Aerial crown-view tile of a tropical tree (Barro Colorado Island, Panama), acquired 20250217:
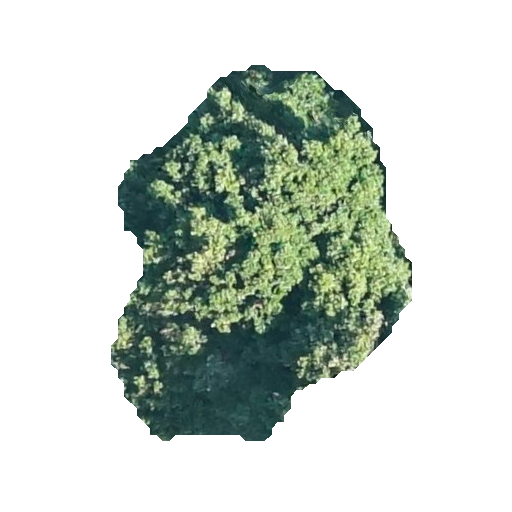
Species: Prioria copaifera
GBIF accepted scientific name: Prioria copaifera
Crown area: 118.845 m²